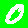
Digit: 0